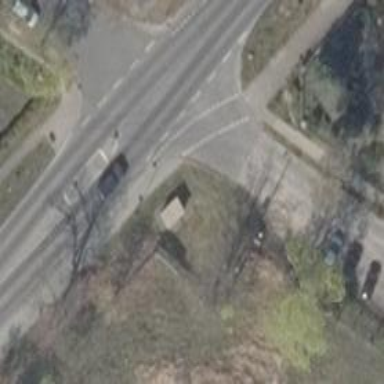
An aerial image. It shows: Road with "give way" sign.